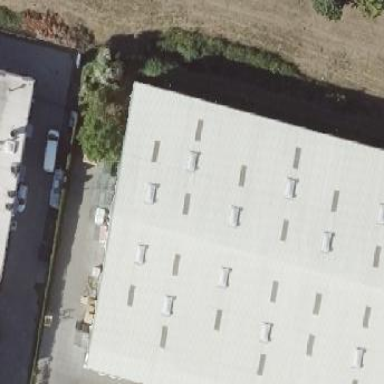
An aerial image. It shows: Industrial building.